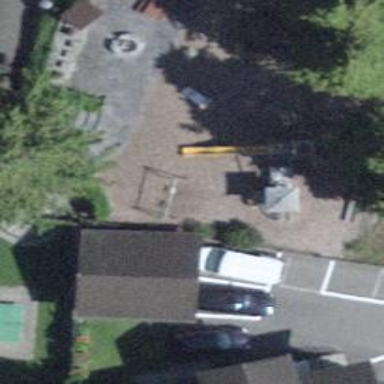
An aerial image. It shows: Playground area for leisure activities on the land.